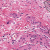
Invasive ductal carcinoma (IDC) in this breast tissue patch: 0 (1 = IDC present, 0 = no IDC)